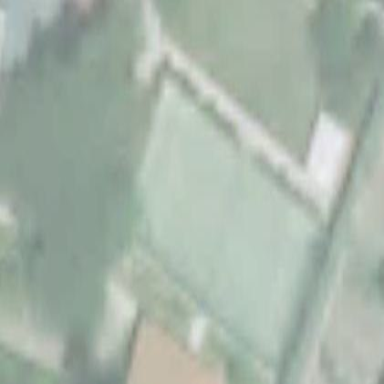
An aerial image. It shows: Tennis court on the leisure land pitch.